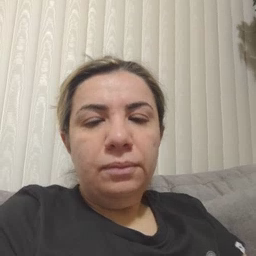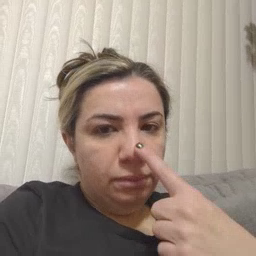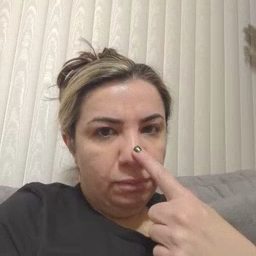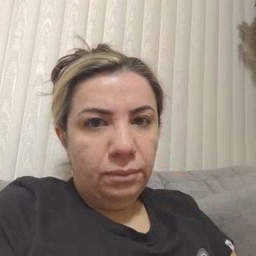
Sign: nose